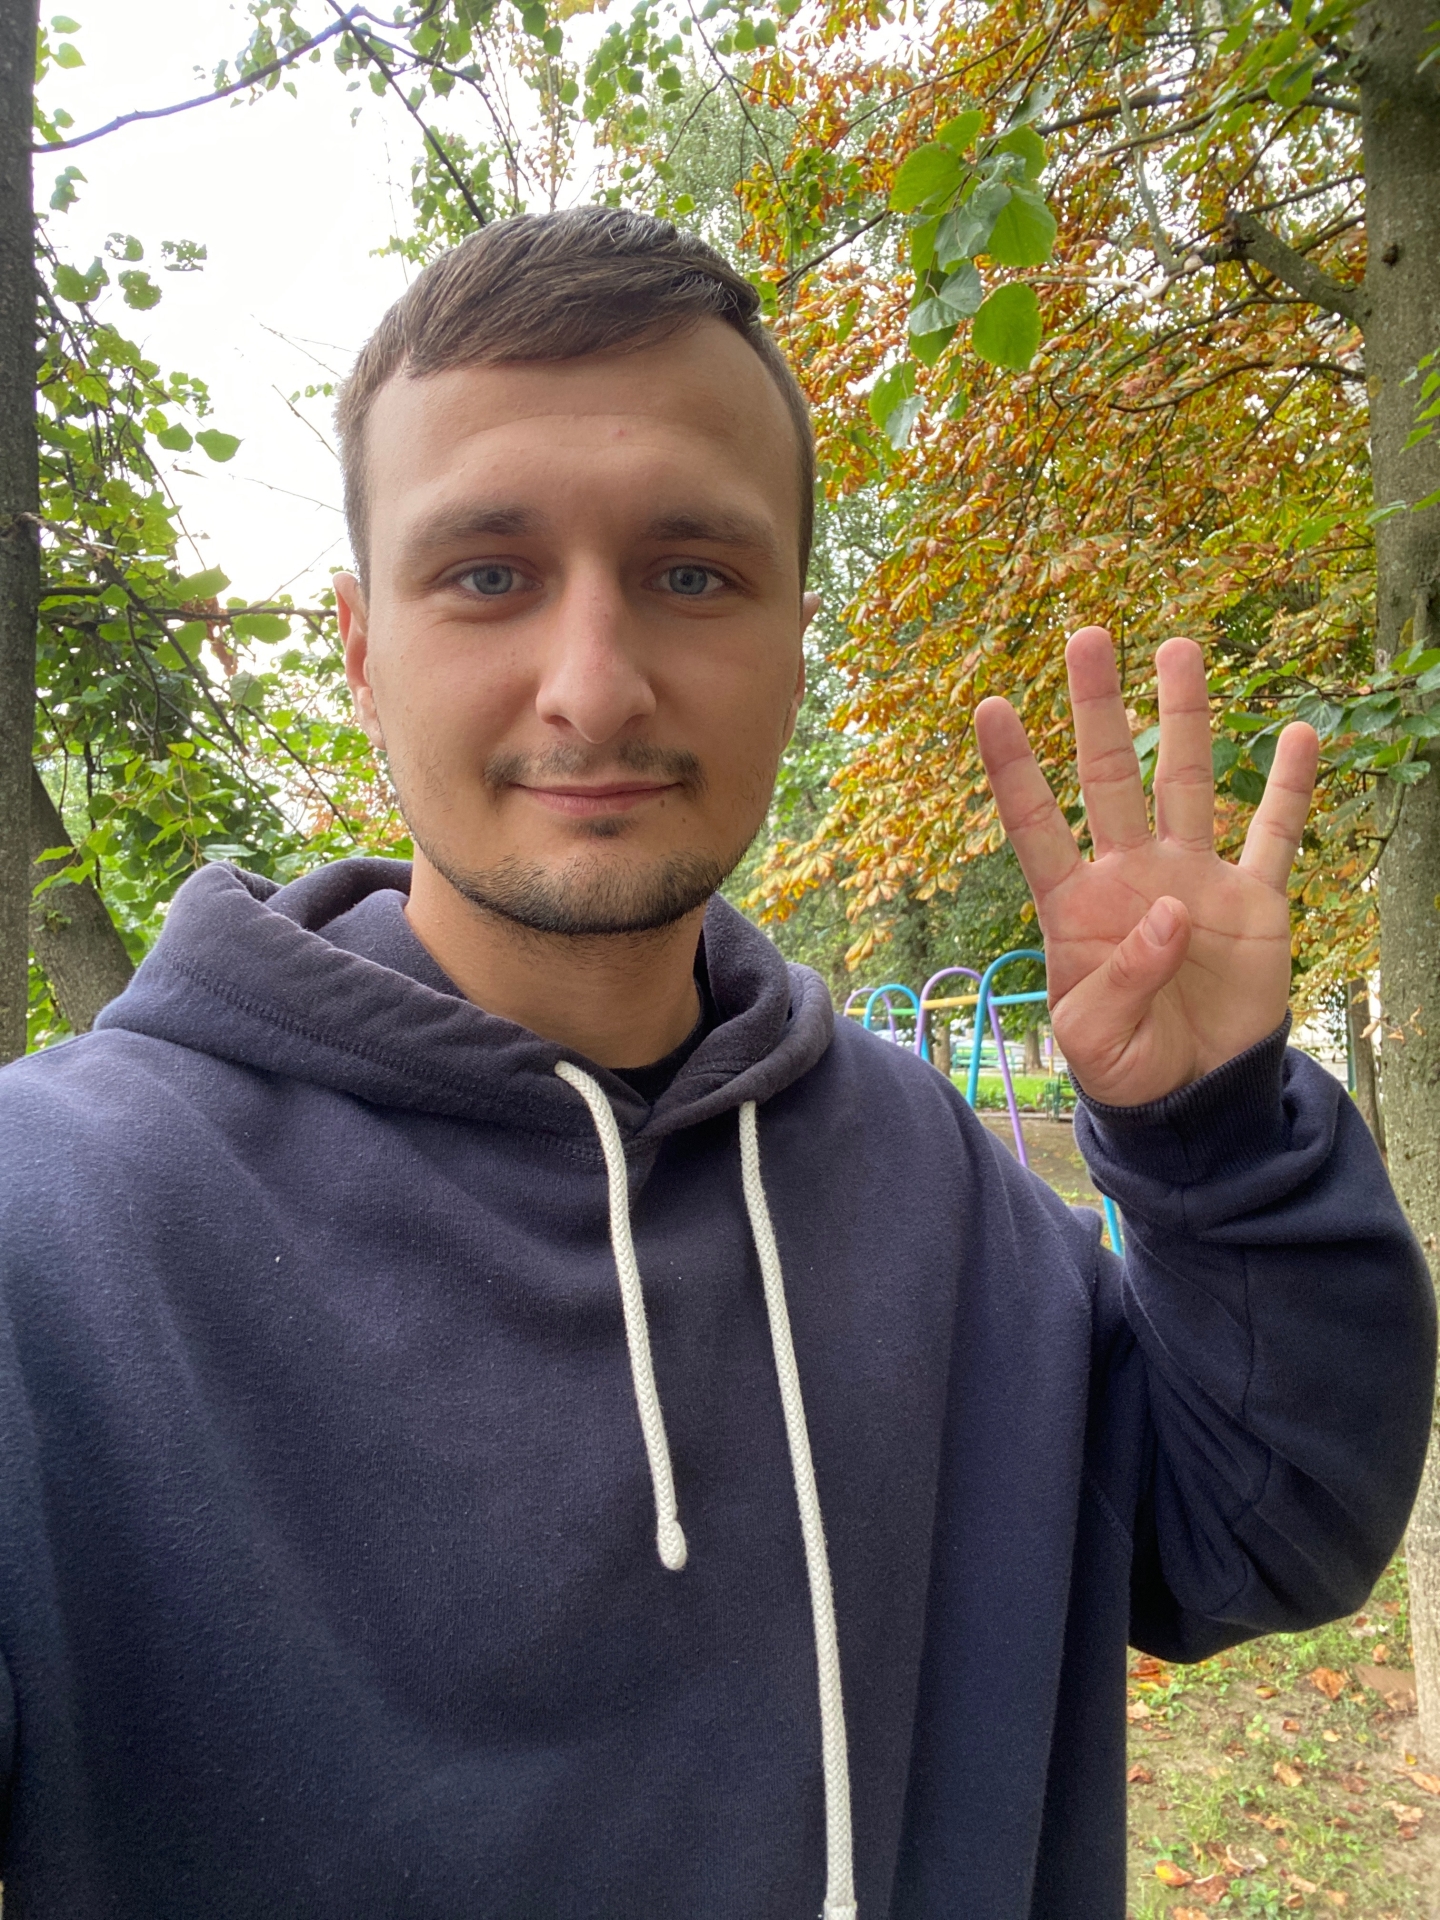
Label: clear